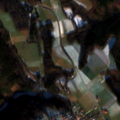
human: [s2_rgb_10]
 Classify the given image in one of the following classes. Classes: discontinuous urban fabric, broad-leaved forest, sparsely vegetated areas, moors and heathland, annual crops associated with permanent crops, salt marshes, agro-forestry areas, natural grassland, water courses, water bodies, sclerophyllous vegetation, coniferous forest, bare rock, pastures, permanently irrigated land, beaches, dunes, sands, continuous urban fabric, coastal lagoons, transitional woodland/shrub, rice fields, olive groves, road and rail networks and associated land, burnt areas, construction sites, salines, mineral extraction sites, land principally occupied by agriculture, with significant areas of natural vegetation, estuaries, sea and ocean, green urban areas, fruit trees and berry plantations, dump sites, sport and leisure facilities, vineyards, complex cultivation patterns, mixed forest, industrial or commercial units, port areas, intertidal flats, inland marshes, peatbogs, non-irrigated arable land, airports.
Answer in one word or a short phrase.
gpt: discontinuous urban fabric, non-irrigated arable land, complex cultivation patterns, broad-leaved forest, mixed forest